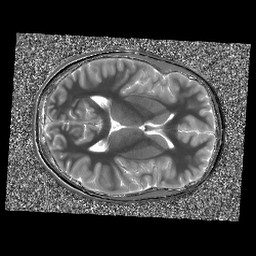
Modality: T1map
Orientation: axial
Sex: female
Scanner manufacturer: siemens
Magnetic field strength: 3 T
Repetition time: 5 s
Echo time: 0.00355 s